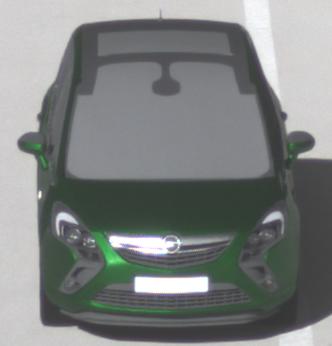
Make: Opel
Model: Zafira Tourer 1.8
Detailed model: Zafira (C) Tourer
Model produced from: 2012/01
Model produced until: 2015/06
Doors: 5
Color: green
Road condition: dry road
Daytime: morning or afternoon
Contrast: high contrast